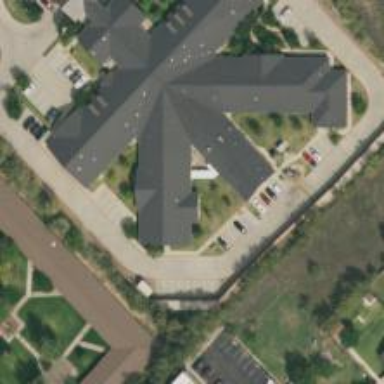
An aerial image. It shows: Nursing home building.